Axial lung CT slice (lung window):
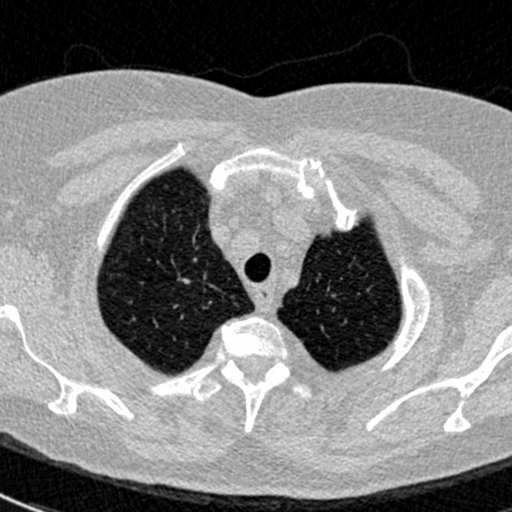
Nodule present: no